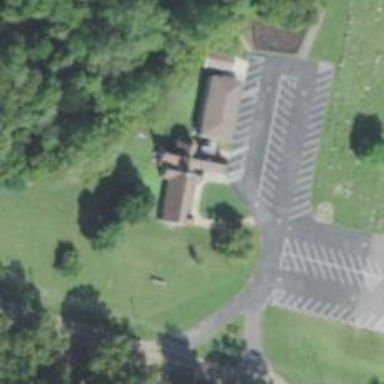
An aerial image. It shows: Place of worship.